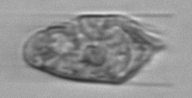
Label: Eutintinnus